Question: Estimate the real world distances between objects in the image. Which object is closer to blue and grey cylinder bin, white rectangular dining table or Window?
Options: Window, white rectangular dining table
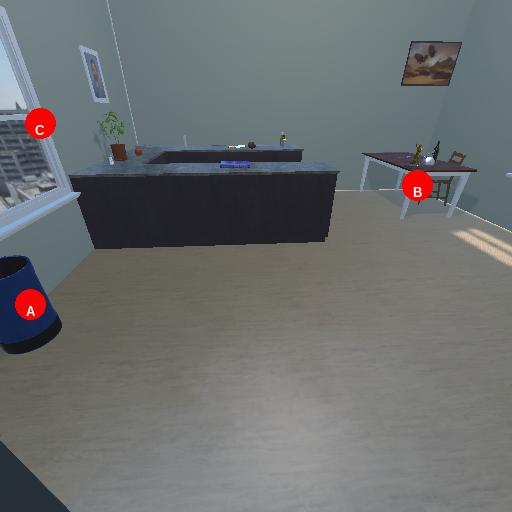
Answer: Window